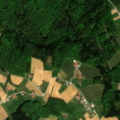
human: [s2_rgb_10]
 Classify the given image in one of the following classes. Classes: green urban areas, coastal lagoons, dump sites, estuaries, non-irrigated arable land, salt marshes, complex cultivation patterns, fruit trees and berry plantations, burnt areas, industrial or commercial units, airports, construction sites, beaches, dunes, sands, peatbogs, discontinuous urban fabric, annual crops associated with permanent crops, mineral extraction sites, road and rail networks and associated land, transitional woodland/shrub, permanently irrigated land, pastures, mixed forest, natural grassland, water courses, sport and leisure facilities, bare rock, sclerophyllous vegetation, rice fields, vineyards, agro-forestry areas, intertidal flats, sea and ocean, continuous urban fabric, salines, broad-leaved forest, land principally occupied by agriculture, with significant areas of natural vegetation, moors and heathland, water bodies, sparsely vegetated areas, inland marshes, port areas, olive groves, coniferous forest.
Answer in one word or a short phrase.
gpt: non-irrigated arable land, complex cultivation patterns, mixed forest